【题型】填空题　【知识点】平面几何　【难度】easy
如图，$\triangle ABC$为等边三角形，点$D$、$E$分别在边$BC$、$AC$上，$\angle ADE=60^\circ$，如果$BD:DC=1:2$，$AD=2$，那么$DE$的长等于\underline{\qquad\qquad}．

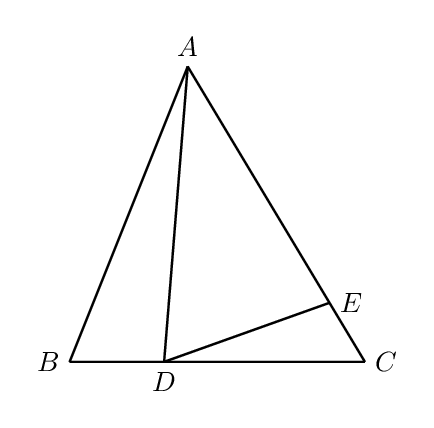
【解答】

\noindent 【答案】$\dfrac{4}{3}$\\
\noindent 【详解】$\because \triangle ABC$为等边三角形，\\
$\therefore \angle B = \angle C = 60^\circ$，\\
$\therefore \angle ADB + \angle BAD = 120^\circ$\\
$\because \angle ADE = 60^\circ$，\\
$\therefore \angle ADB + \angle CDE = 120^\circ$，\\
$\therefore \angle BAD = \angle CDE$\\
$\therefore \triangle ABD \sim \triangle DCE$\\
$\therefore \dfrac{AB}{AD} = \dfrac{DC}{DE}$\\
$\because BD: DC = 1: 2$，$AD = 2$，\\
设$AB = BC = 3a$\\
则$BD = a, DC = 2a$\\
$\therefore \dfrac{3a}{2} = \dfrac{2a}{DE}$\\
解得$DE = \dfrac{4}{3}$．\\
故答案为：$\dfrac{4}{3}$．